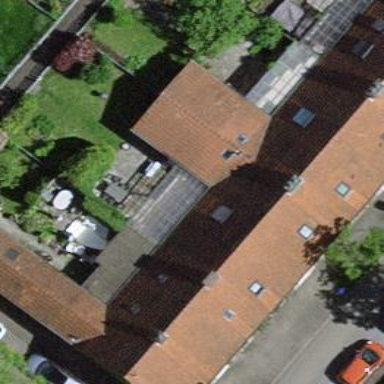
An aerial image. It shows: Terrace building.